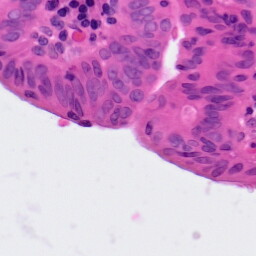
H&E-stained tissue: Colon